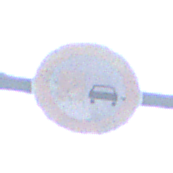
Verkehrszeichen: UeberholverbotKraftfahrzeuge
Umgebung: Outdoor, Urban
Tageszeit: SunriseSunset
Wetter: PartlyCloudy
Licht: Natural
Jahreszeit: NotSpecified
Kontrast: LowContrast